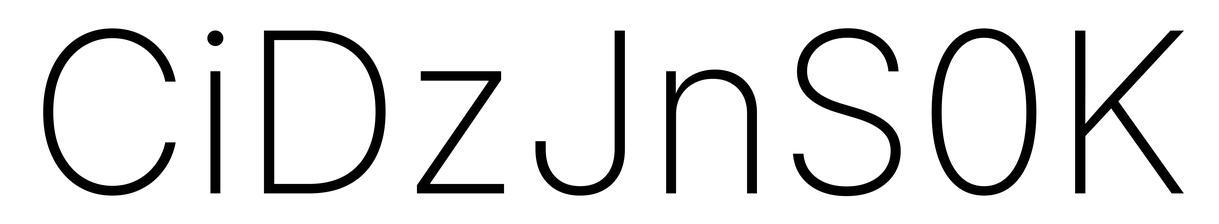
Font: Inter_ExtraLight